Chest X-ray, PA view. Patient: 59 years old, sex F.
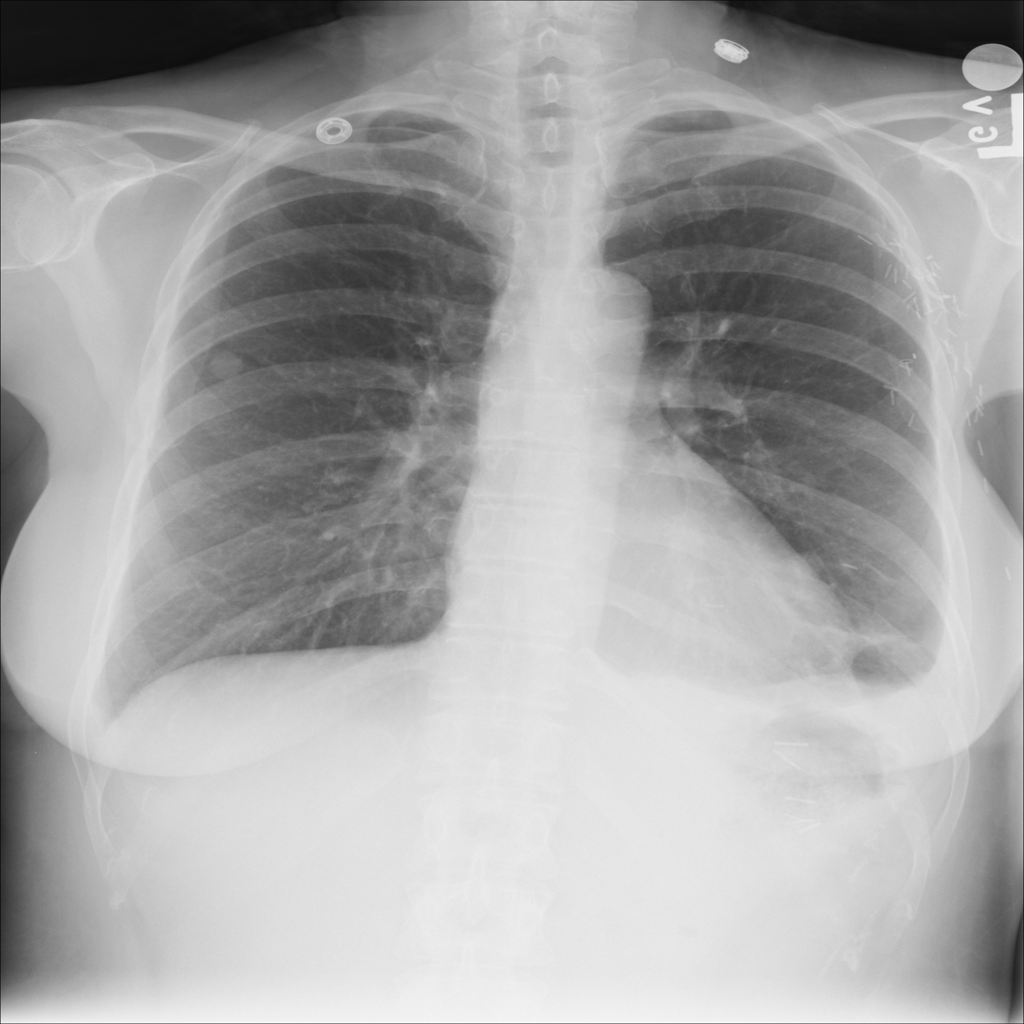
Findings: Atelectasis, Effusion, Nodule